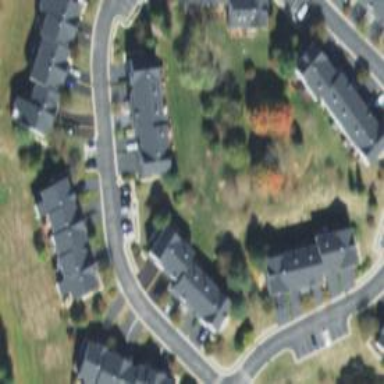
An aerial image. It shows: Neighborhood.